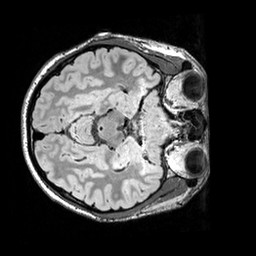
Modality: FLAIR
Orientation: axial
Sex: male
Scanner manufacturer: siemens
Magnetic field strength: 3 T
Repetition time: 5 s
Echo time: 0.395 s